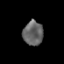
Tissue: prostate
Cell type: T cells
Senescence score: 0.324
Nuclear area (px): 477
Mean DAPI intensity: 101.099